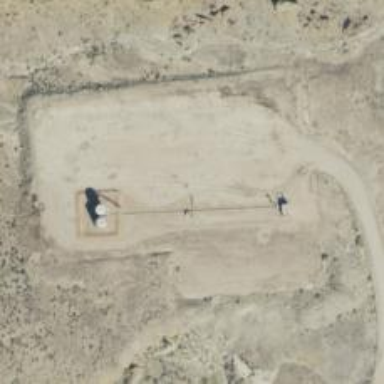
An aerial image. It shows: Petroleum well that is man-made.